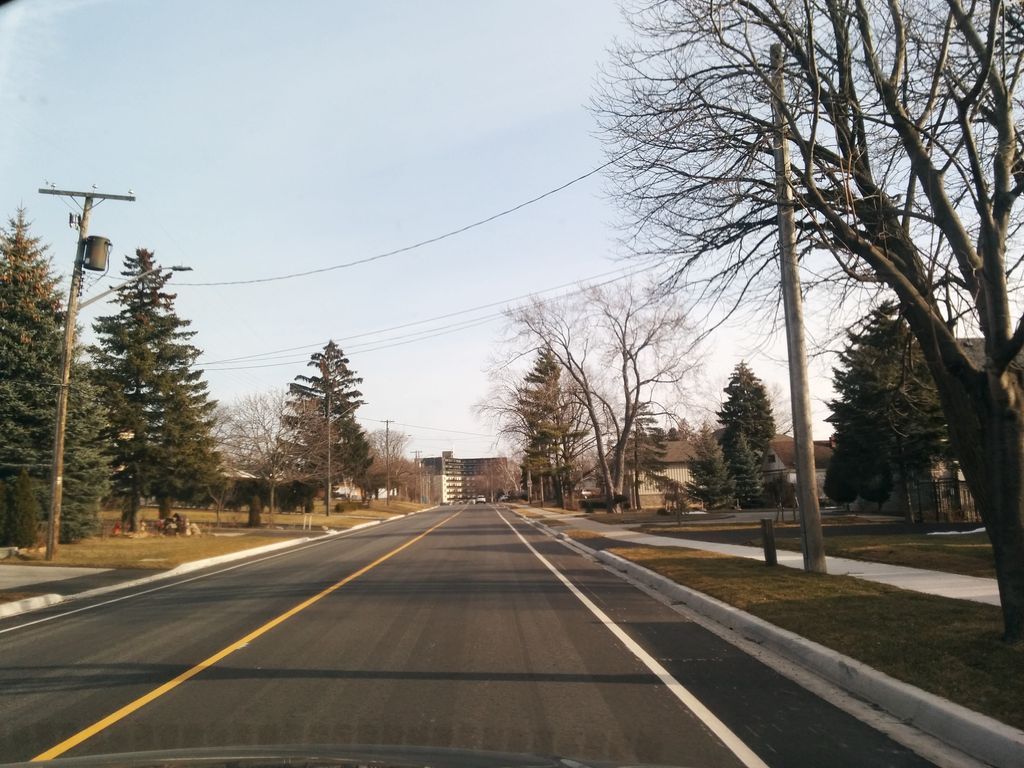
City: toronto